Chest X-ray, PA view. Patient: 19 years old, sex M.
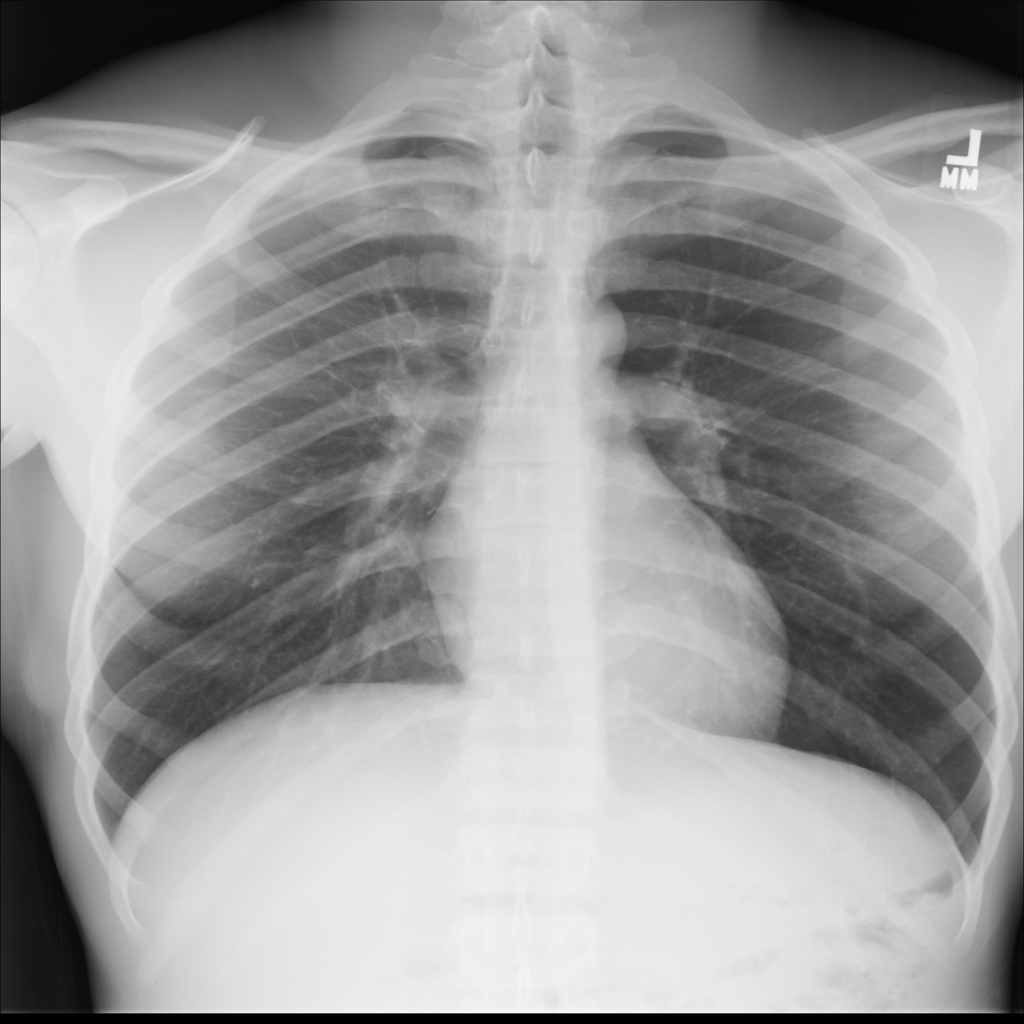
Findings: No Finding